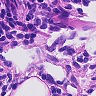
Metastatic tissue present: no